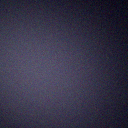
Screen state: off